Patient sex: F
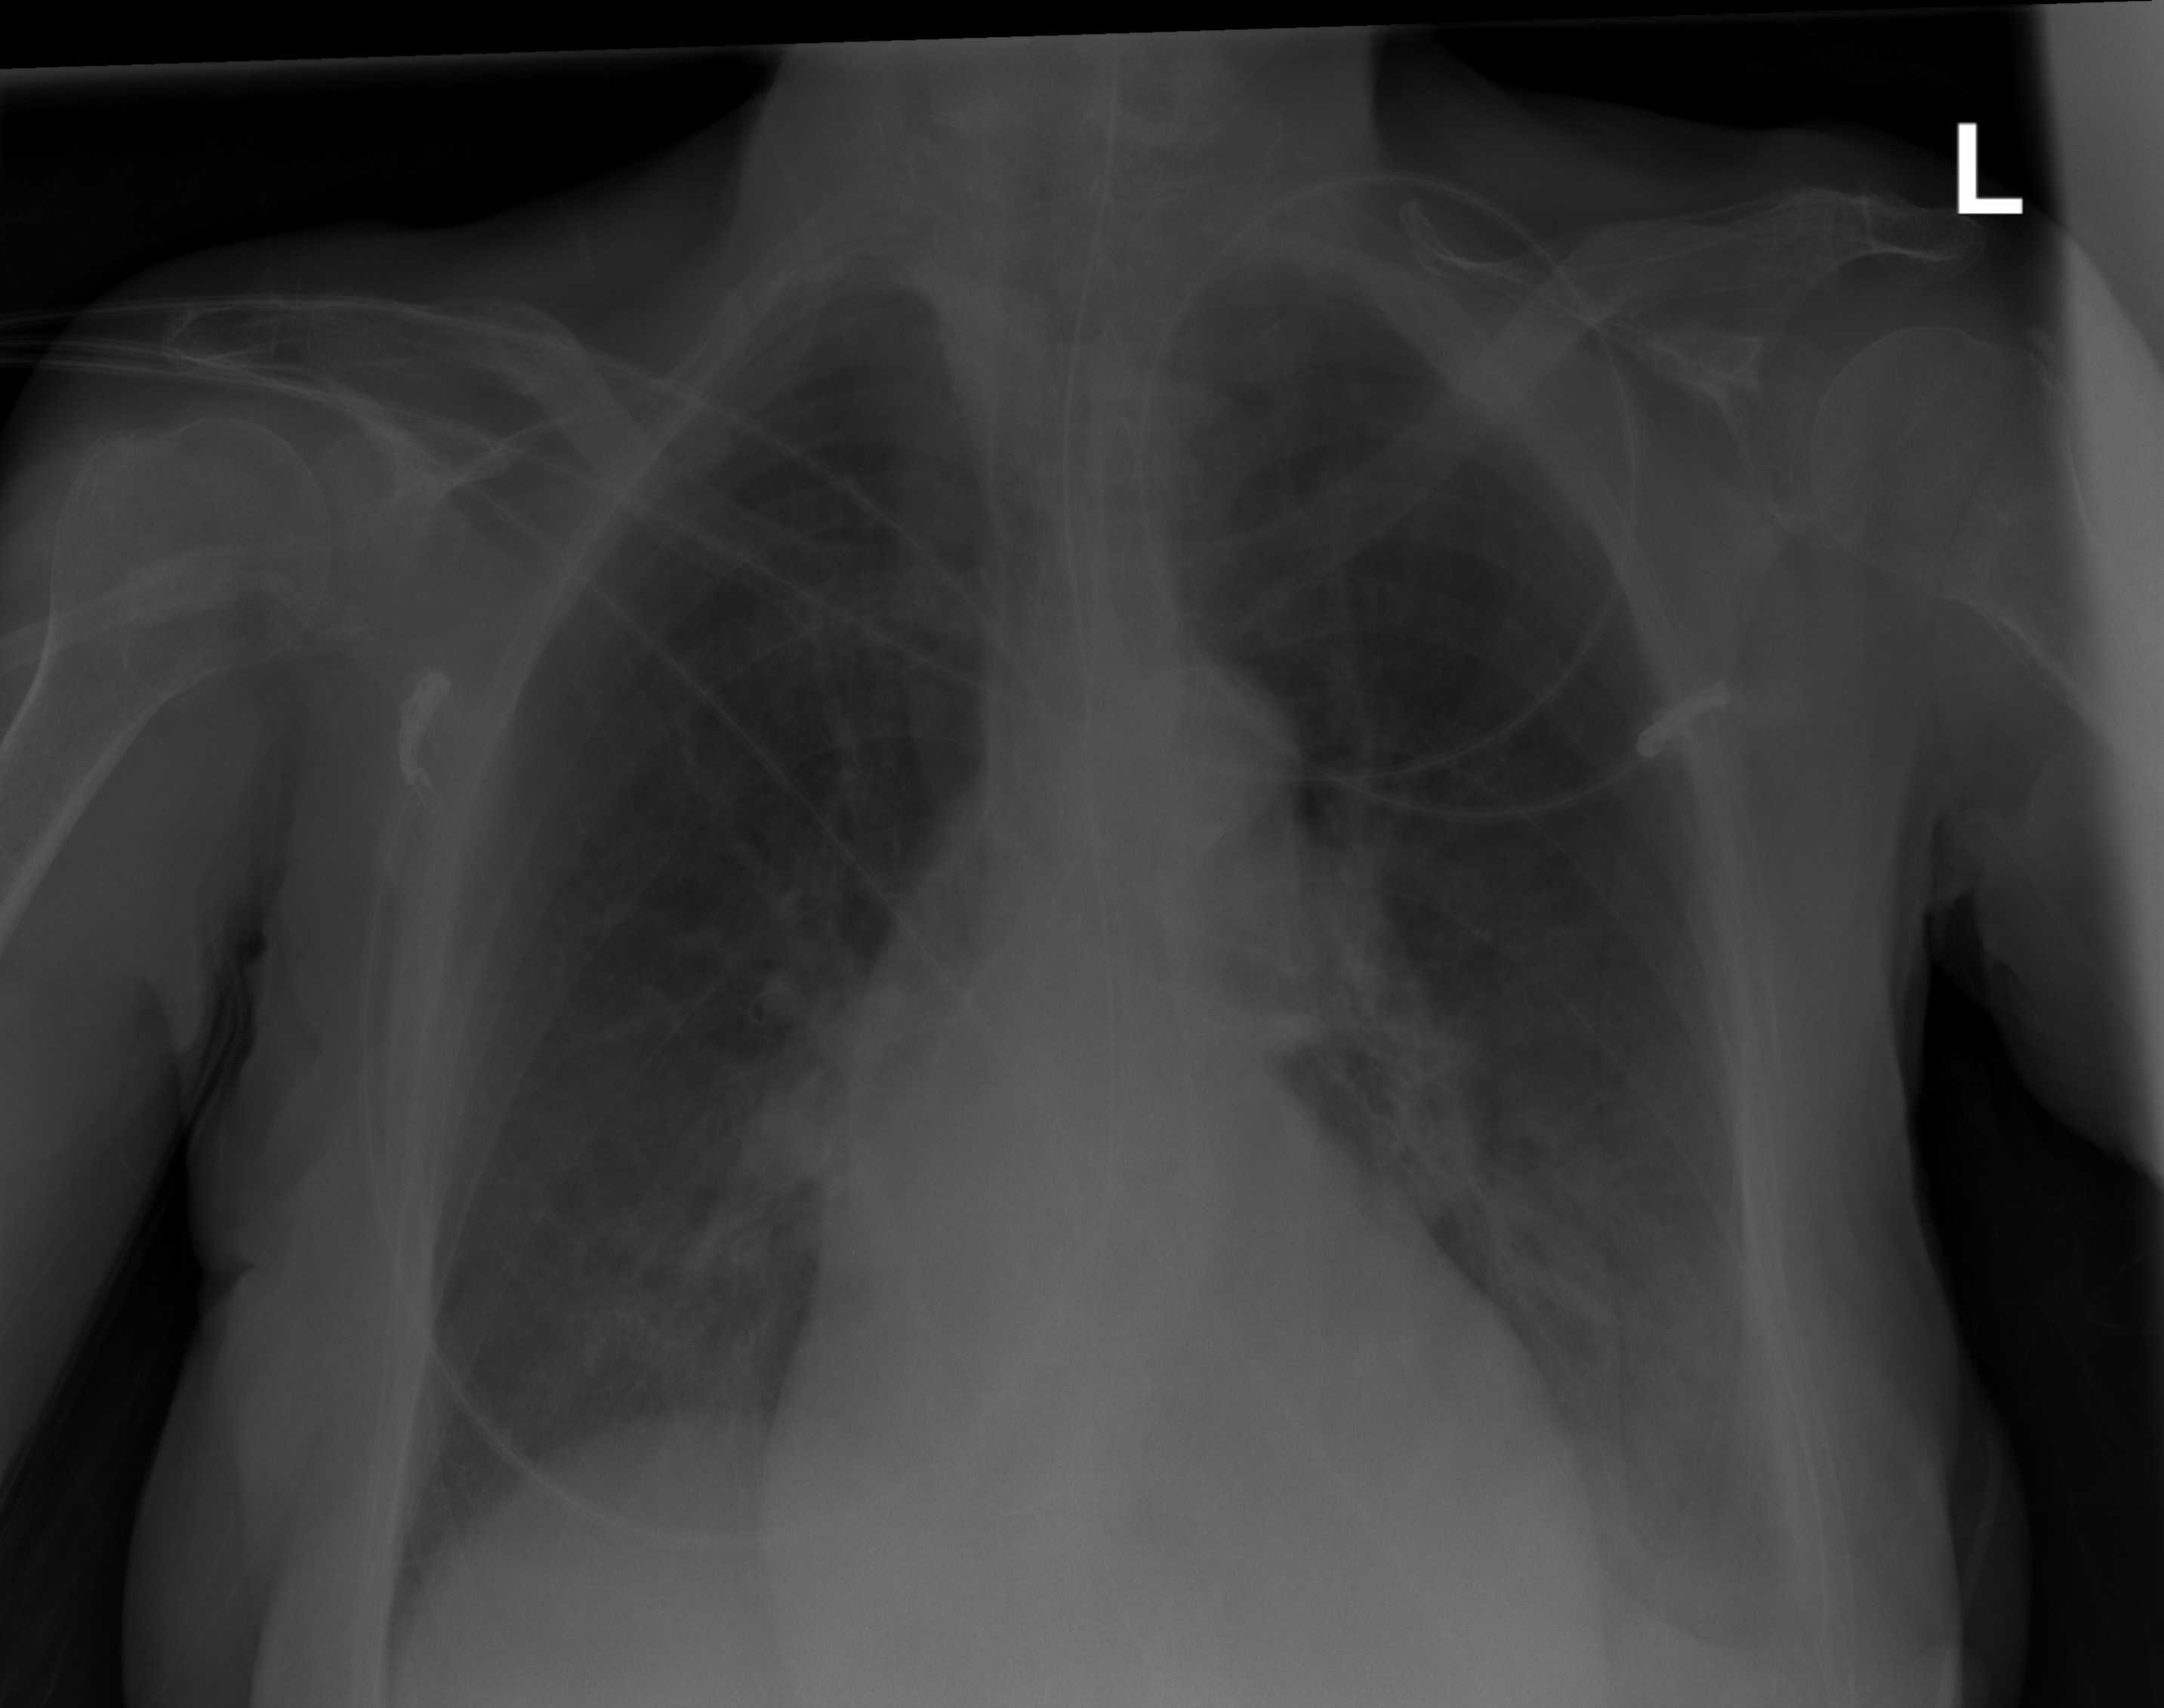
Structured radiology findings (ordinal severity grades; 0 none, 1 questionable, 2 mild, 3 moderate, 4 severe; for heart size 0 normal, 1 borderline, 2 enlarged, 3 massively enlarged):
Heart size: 0
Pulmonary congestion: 2
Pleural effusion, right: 0
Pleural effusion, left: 2
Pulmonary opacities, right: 2
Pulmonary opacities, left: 2
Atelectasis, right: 2
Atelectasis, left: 2